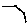
Label: hexagon